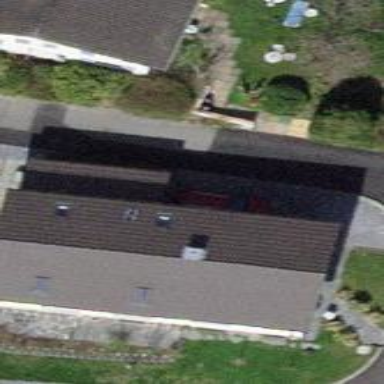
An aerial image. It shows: Residential building.